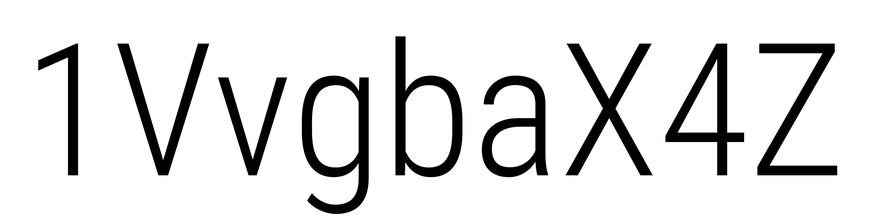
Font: Roboto_Condensed_Light